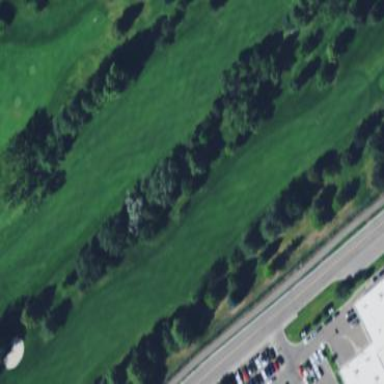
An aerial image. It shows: Golf fairway surrounded by grass.